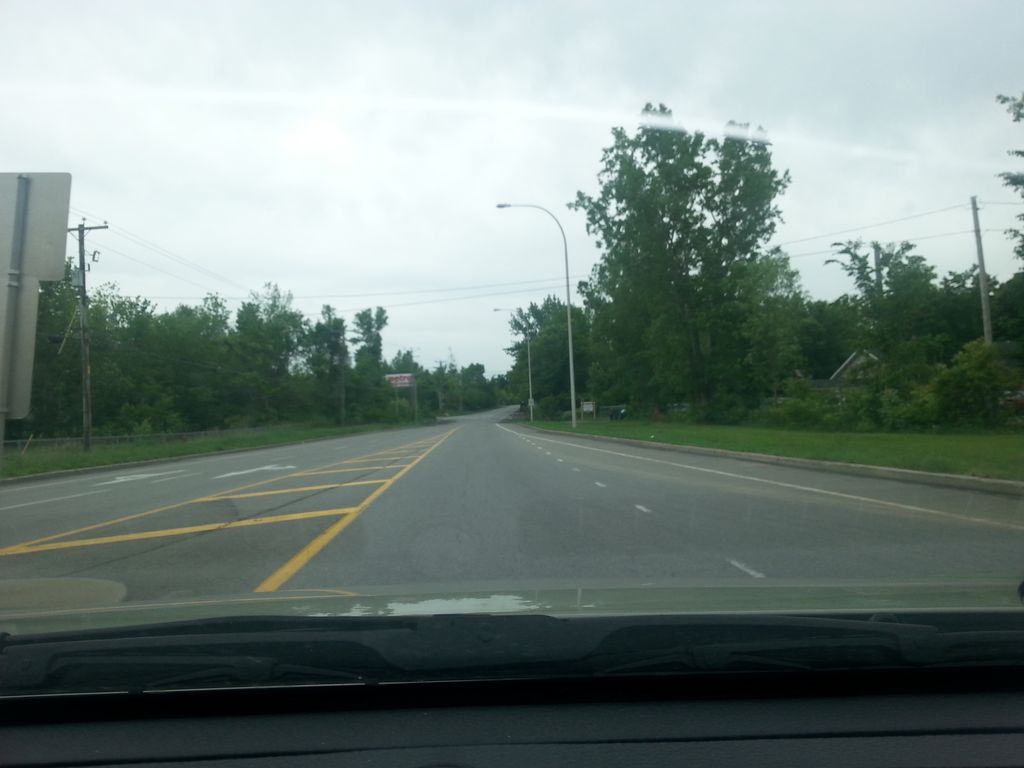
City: montreal